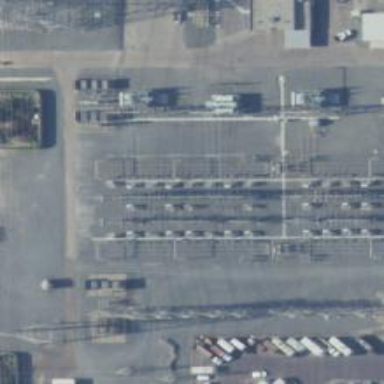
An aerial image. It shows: Switch for power supply.